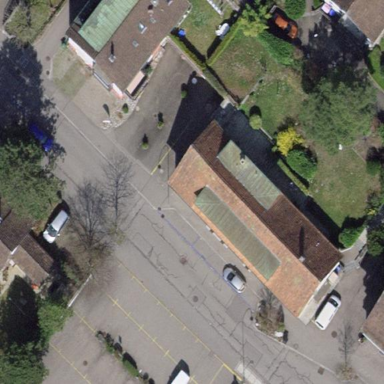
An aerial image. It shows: Building with gabled roof colored brown.